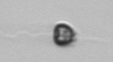
Label: Apedinella